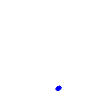
Particle: electron